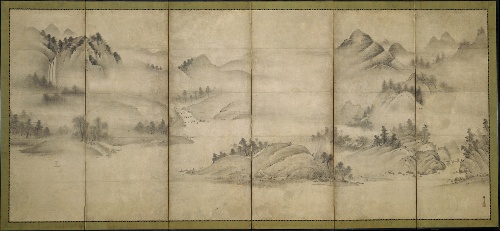
Title: 相阿弥筆  四季山水図 （瀟湘八景）|Landscape of the Four Seasons (Eight Views of the Xiao and Xiang Rivers)
Artist: Sōami
Artist bio: Japanese, died 1525
Date: early 16th century
Object type: Screen
Classification: Paintings
Medium: Pair of six-panel folding screens; ink on paper
Culture: Japan
Period: Muromachi period (1392–1573)
Dimensions: each: 68 1/4 in. × 12 ft. 2 in. (173.4 × 370.8 cm)
Department: Asian Art
Credit line: Gift of John D. Rockefeller Jr., 1941
Accession year: 1941
Repository: Metropolitan Museum of Art, New York, NY
Tags: Mountains|Landscapes